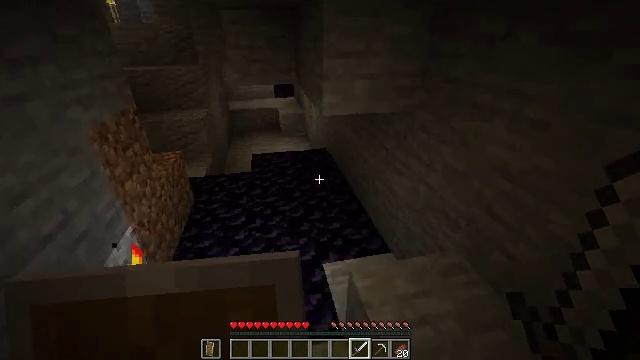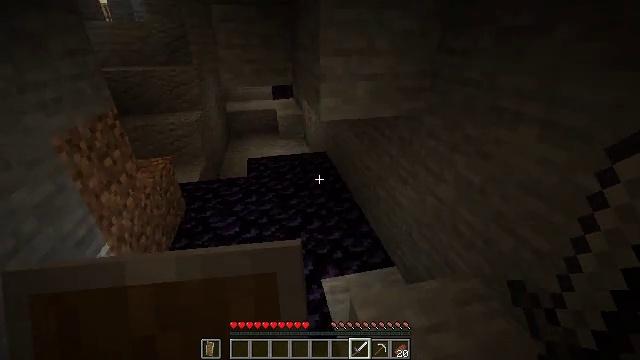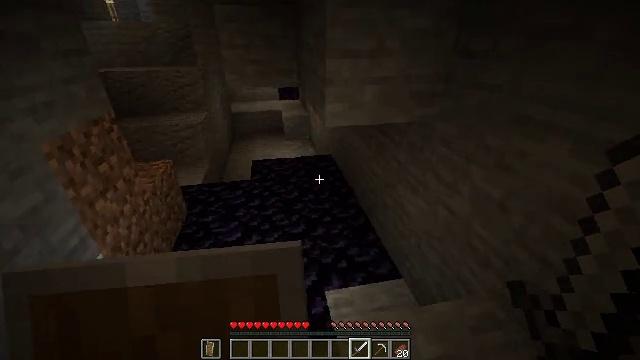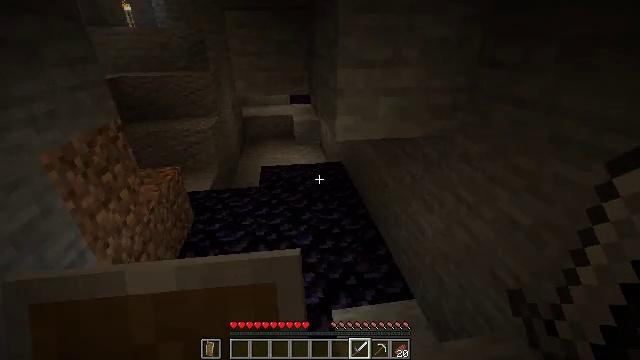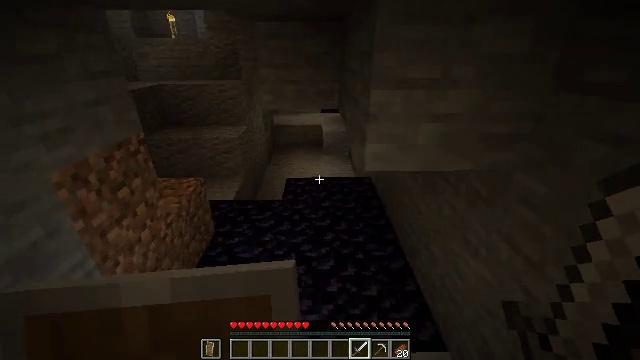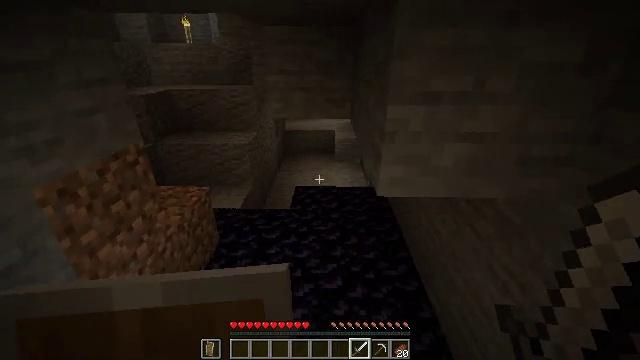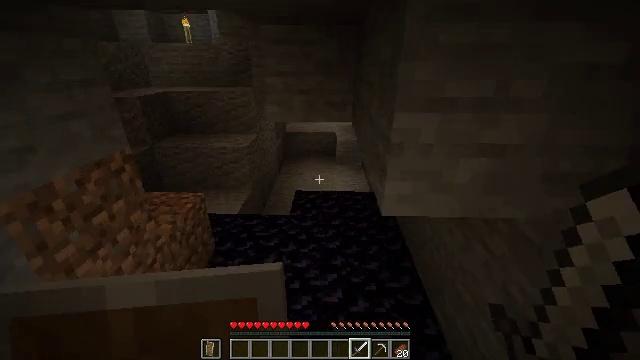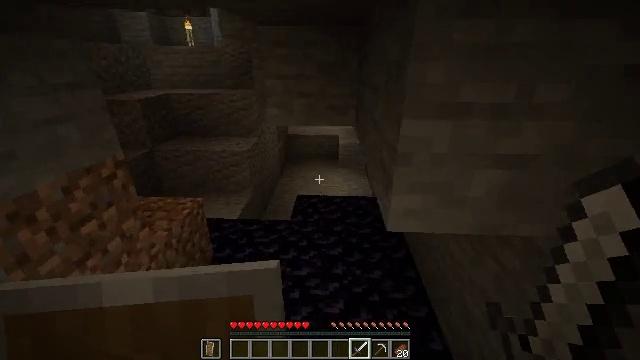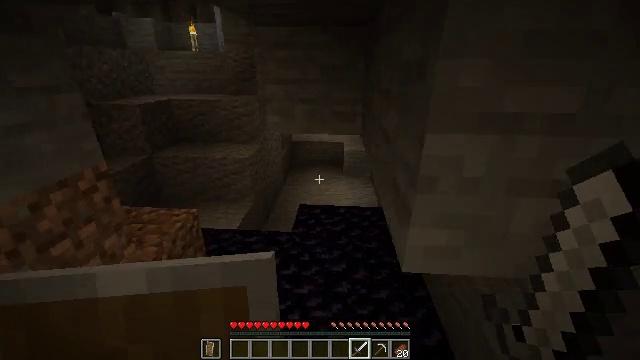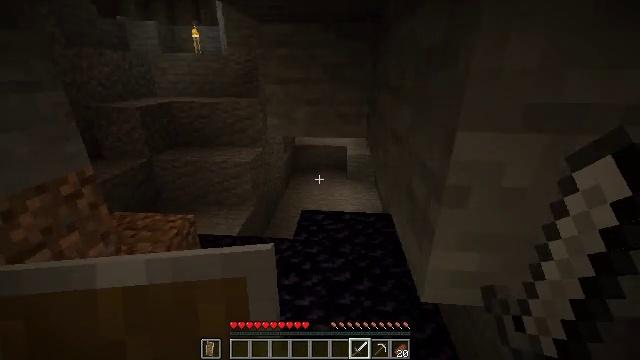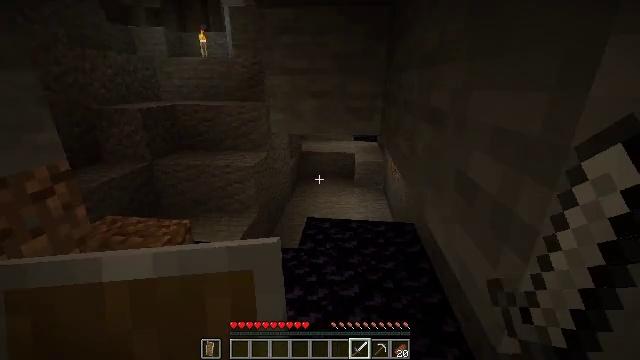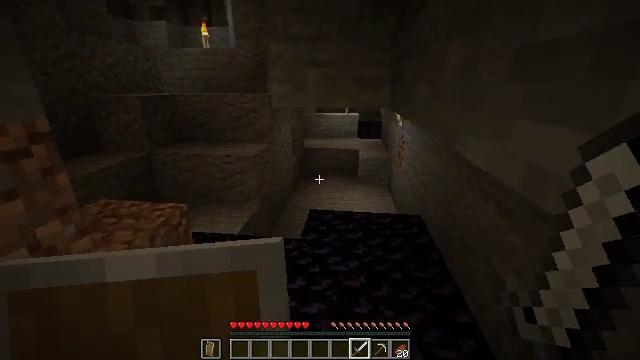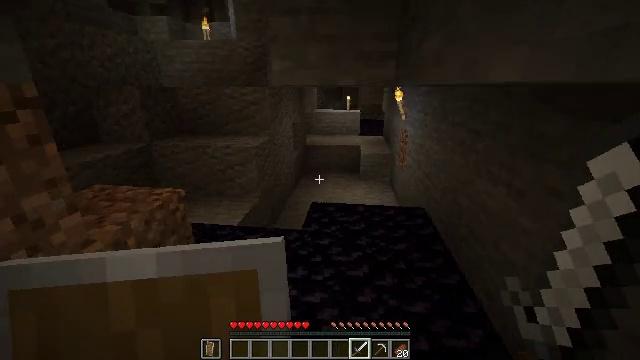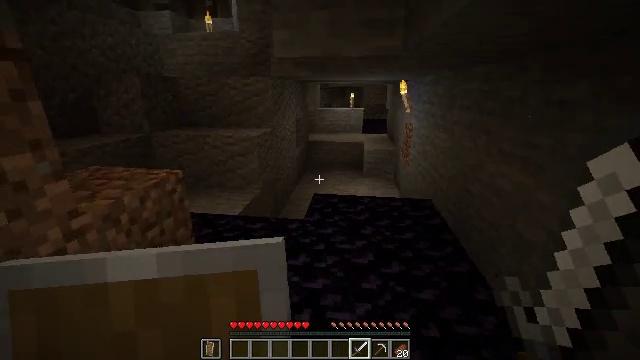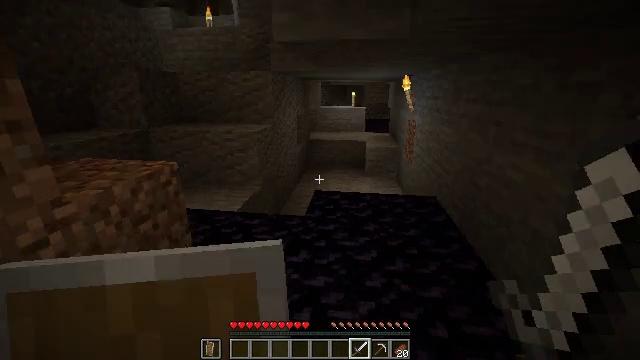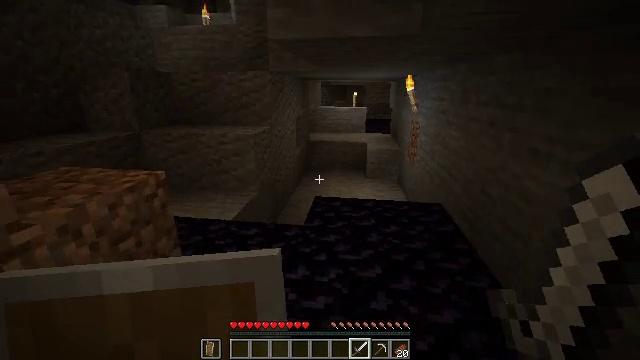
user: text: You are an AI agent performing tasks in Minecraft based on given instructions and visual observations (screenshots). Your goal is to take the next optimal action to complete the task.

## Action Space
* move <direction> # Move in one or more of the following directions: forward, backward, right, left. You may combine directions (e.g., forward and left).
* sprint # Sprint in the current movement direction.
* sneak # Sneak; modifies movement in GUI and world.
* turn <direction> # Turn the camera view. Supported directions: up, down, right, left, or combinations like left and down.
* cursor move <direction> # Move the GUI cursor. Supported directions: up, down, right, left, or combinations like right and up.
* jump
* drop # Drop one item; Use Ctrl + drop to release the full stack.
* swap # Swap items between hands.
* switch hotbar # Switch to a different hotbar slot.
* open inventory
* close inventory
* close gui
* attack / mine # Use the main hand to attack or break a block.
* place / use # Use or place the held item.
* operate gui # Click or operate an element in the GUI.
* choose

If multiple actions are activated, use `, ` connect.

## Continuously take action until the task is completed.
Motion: motion action
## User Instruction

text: Destroy the dangerous spawner.
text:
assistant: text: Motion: move forward
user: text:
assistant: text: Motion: move forward, turn left
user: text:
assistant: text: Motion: move forward, turn left
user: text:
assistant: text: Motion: move forward, turn left and up
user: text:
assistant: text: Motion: move forward, turn left
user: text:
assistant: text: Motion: move forward
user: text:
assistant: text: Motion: move forward
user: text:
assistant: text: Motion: move forward, turn left and up
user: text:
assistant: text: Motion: move forward
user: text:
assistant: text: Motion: move forward, turn left and up
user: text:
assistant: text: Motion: move forward
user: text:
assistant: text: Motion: move forward
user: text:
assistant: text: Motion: no_op
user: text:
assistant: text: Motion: move forward
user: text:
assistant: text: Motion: move forward
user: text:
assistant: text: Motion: move forward
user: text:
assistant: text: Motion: no_op
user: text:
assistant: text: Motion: move forward
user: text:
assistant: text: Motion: move forward
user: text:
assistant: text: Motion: move forward
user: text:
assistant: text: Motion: move forward, turn right
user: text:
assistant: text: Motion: move forward, turn right and up
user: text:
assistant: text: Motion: move forward, turn right
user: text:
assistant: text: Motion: move forward
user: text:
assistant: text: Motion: move forward
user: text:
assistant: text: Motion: move forward
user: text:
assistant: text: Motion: move forward
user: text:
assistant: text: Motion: move forward
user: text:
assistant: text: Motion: move forward
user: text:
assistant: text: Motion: move forward